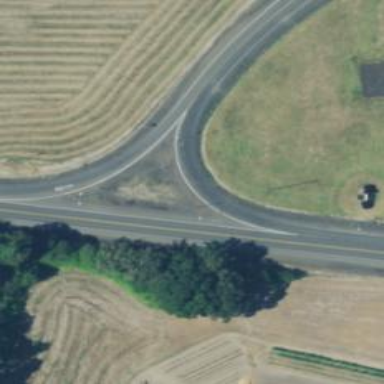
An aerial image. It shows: Primary link road with asphalt surface.